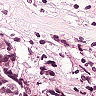
Metastatic tissue present: yes